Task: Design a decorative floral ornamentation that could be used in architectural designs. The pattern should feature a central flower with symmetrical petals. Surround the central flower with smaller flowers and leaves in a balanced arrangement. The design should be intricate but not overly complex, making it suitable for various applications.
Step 1540:
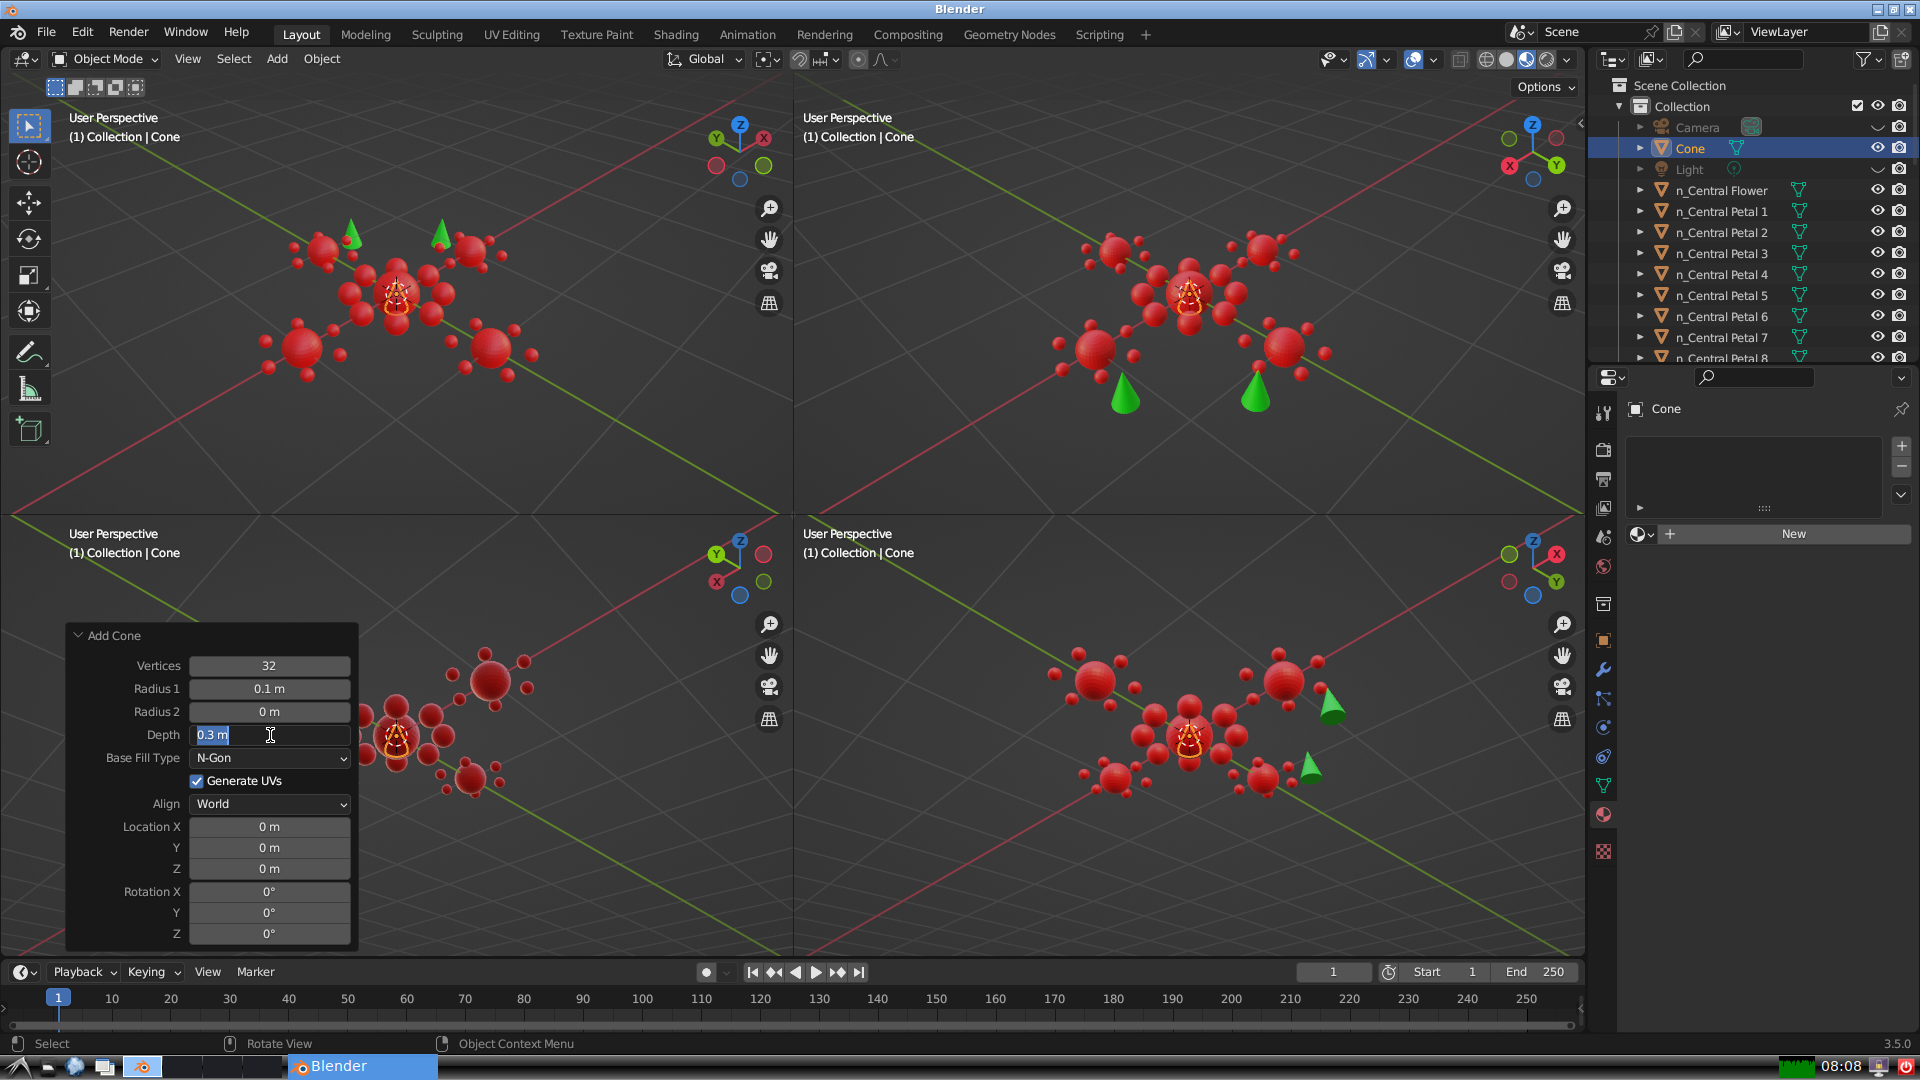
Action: input_text: 0.3